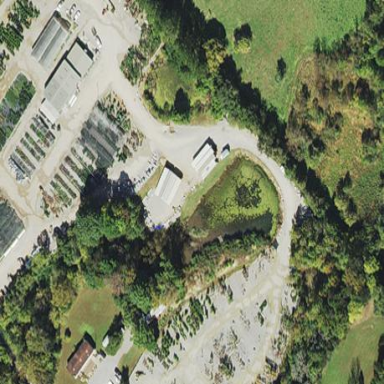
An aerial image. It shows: Garden center shop.